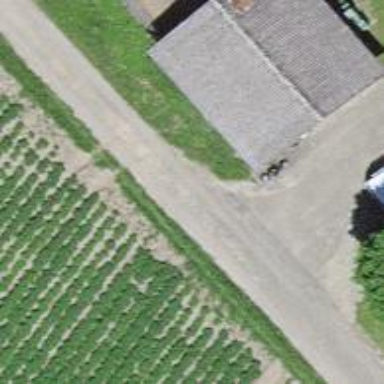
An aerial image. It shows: Rural barn.